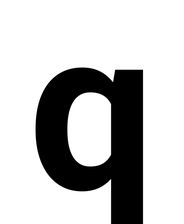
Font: Roboto_Bold